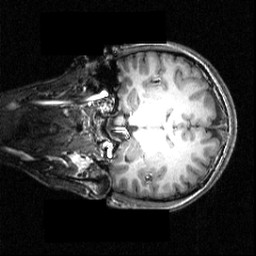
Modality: T1w
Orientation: coronal
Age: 20
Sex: female
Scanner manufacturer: siemens
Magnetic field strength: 3.951 T
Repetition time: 1.5 s
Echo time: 0.00335 s